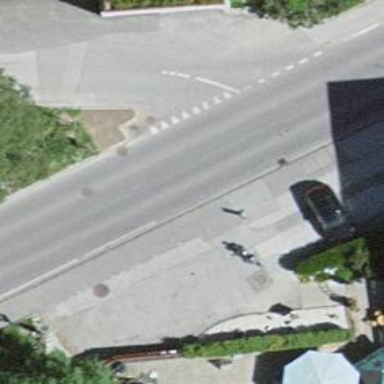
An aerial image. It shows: Bus stop with platform for public transport.